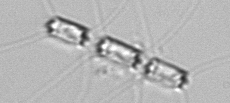
Label: Chaetoceros_didymus